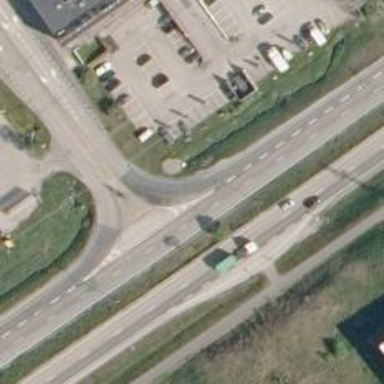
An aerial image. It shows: Trunk link road with asphalt surface.